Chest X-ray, PA view. Patient: 62 years old, sex F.
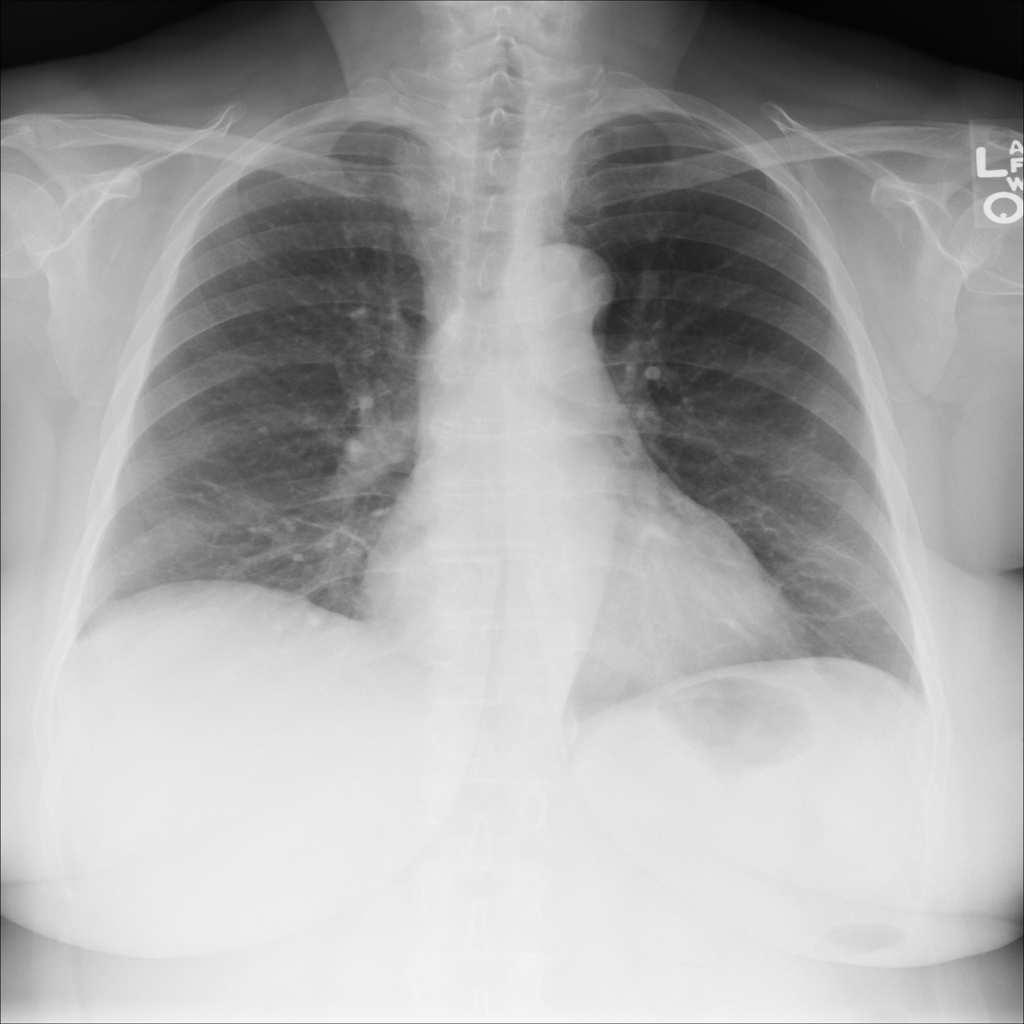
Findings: Atelectasis